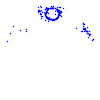
Particle: kaon